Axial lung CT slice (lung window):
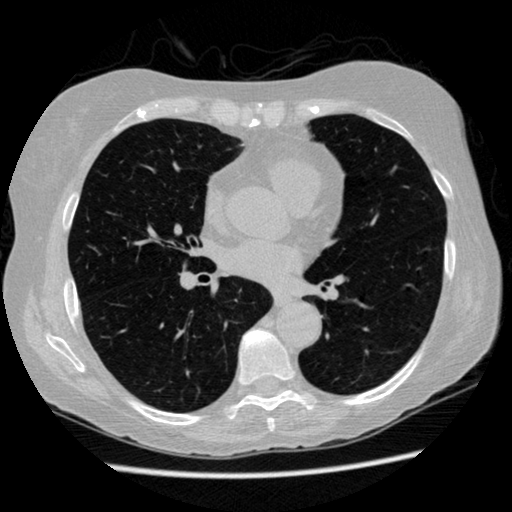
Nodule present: no